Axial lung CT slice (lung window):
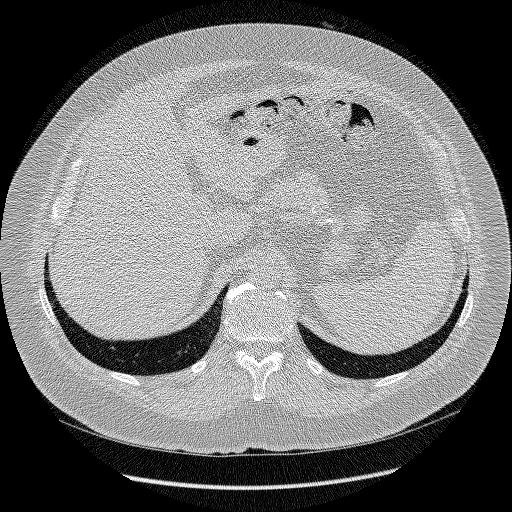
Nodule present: no